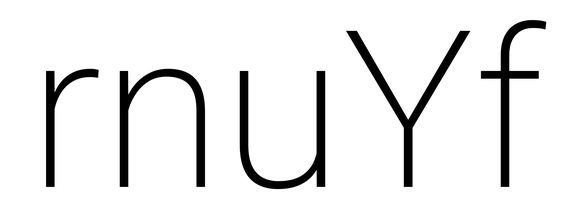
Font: Roboto_ExtraLight